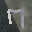
Label: 7